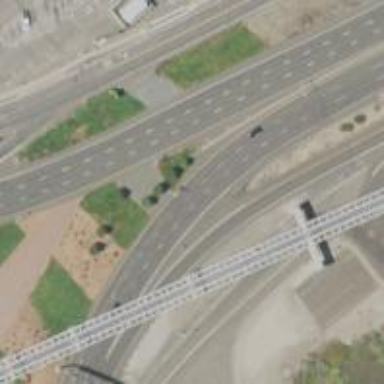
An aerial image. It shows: Trunk link highway.